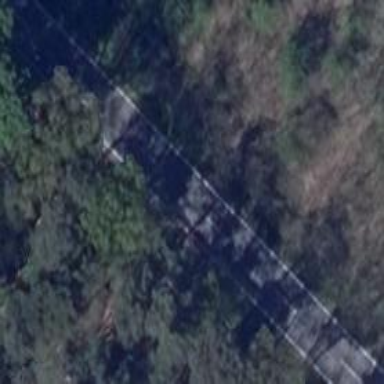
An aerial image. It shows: Unclassified road.